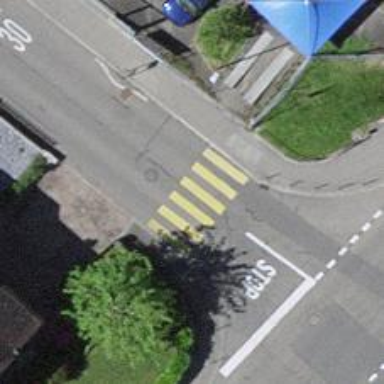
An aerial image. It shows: Marked road crossing.